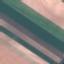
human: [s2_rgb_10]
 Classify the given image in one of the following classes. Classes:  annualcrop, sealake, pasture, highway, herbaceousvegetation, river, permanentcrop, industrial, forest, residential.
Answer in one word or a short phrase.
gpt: AnnualCrop